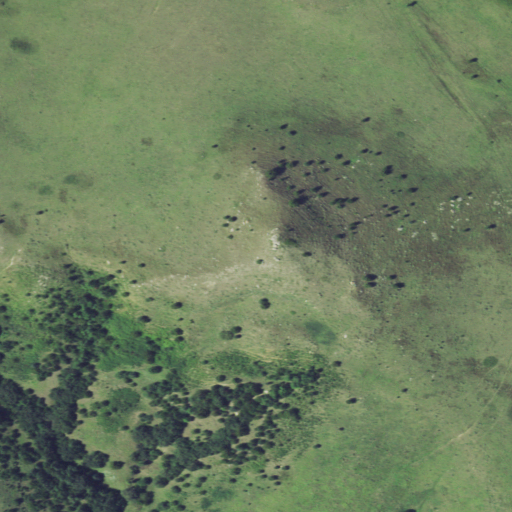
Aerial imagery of mountain in Nebraska named Nets Peak containing only grassland